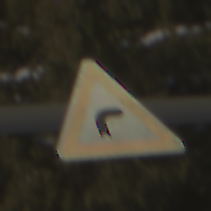
Verkehrszeichen: KurveRechts
Umgebung: Outdoor, Special
Tageszeit: MorningAfternoon
Wetter: Clear
Licht: Natural
Jahreszeit: Winter
Kontrast: HighContrast